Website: home-depot
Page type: review-order
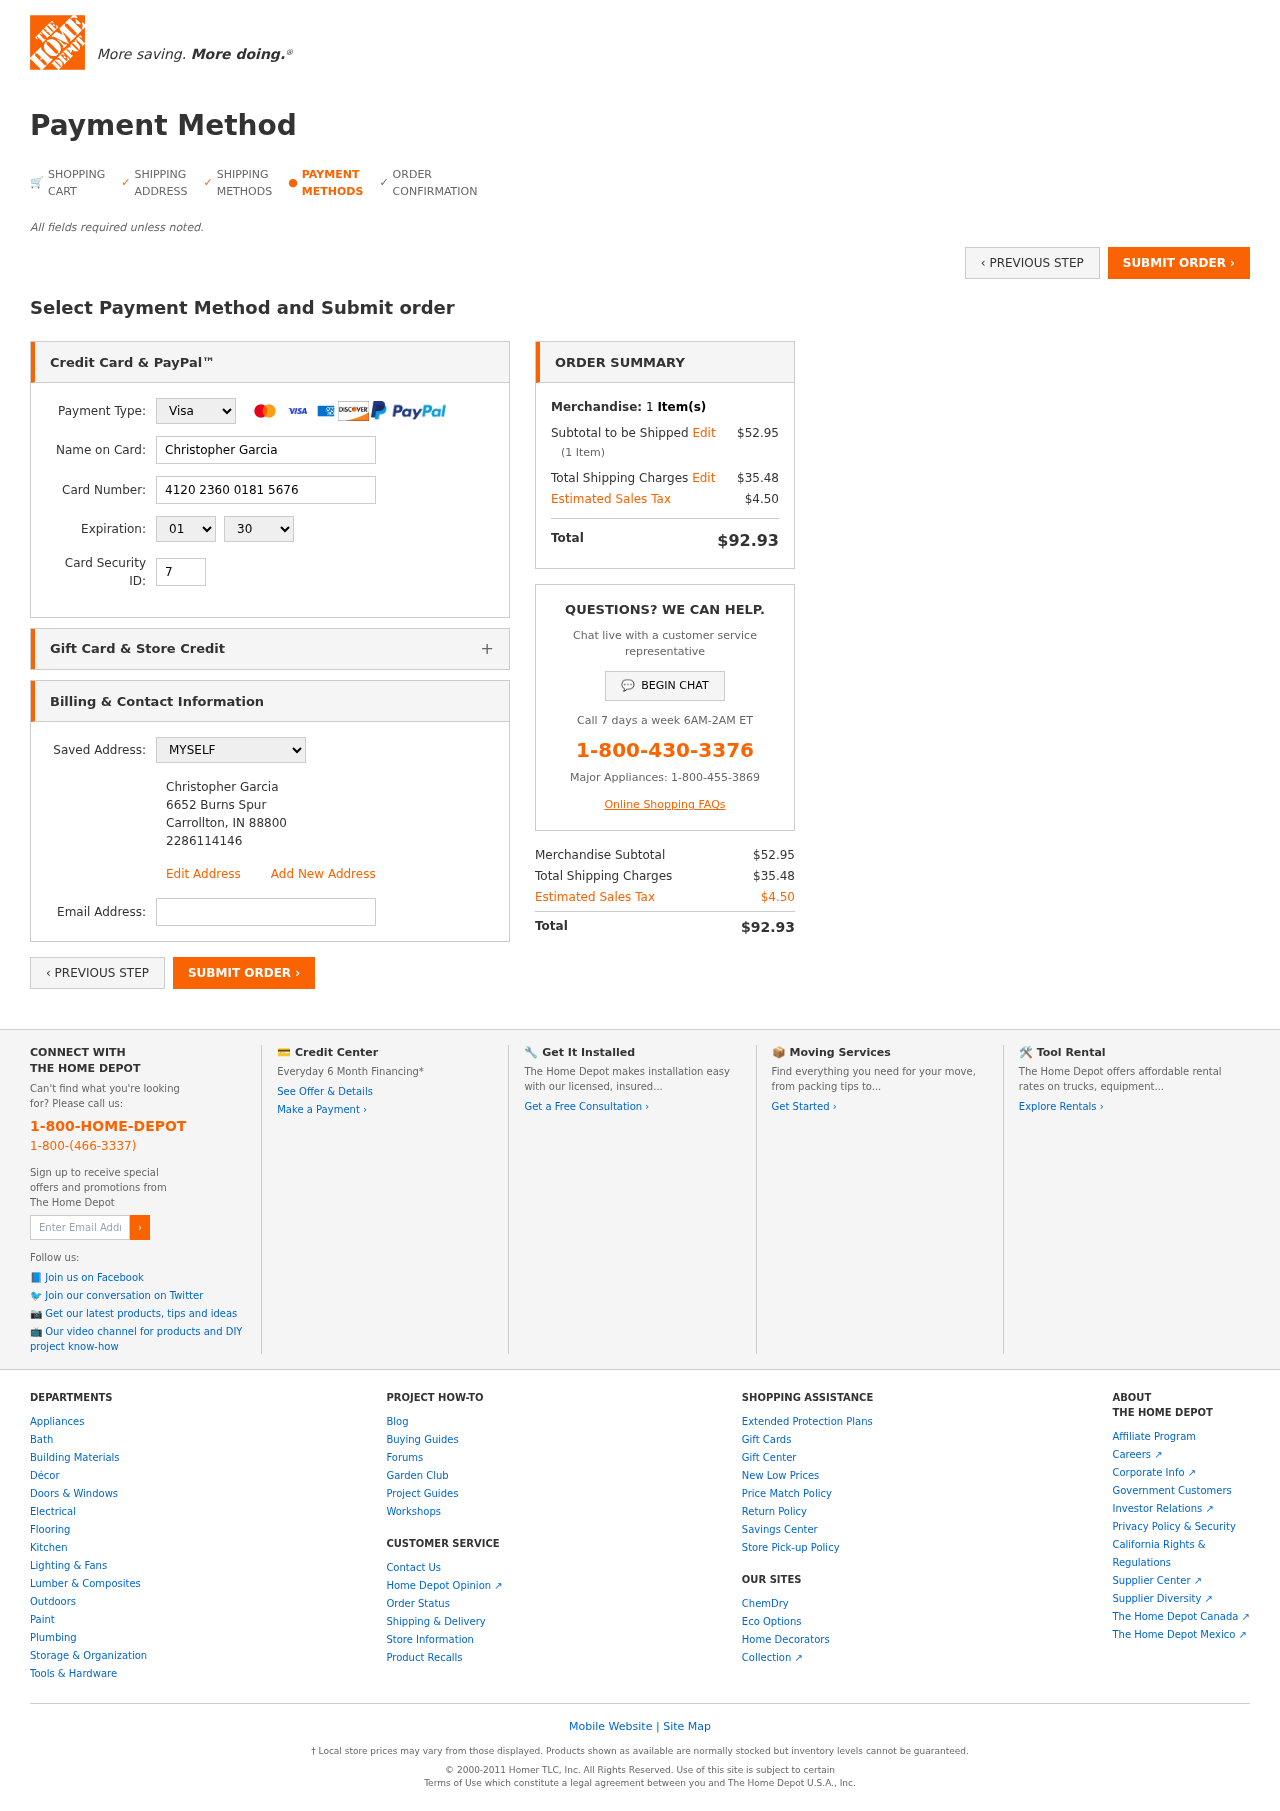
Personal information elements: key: PII_CARD_CVV
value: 704
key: PII_CARD_EXPIRY_MONTH
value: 01
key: PII_CARD_EXPIRY_YEAR
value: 30
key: PII_CARD_NUMBER
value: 4120 2360 0181 5676
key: PII_CARD_TYPE
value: Visa
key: PII_EMAIL
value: christopher_garcia@yahoo.com
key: PII_FULLNAME
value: Christopher Garcia
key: PII_FULLNAME2
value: Christopher Garcia
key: PII_STREET2
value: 6652 Burns Spur
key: PII_CITY2
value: Carrollton
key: PII_STATE_ABBR2
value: IN
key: PII_POSTCODE2
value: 88800
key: PII_PHONE2
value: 2286114146
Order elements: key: ORDER_NUM_ITEMS
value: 1
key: ORDER_SUBTOTAL
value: $52.95
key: ORDER_NUM_ITEMS2
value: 1
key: ORDER_SHIPPING_COST
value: $35.48
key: ORDER_TAX
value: $4.50
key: ORDER_TOTAL
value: $92.93
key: ORDER_SUBTOTAL2
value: $52.95
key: ORDER_SHIPPING_COST2
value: $35.48
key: ORDER_TAX2
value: $4.50
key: ORDER_TOTAL2
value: $92.93